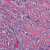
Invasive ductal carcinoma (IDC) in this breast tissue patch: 1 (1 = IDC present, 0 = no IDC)